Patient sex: M
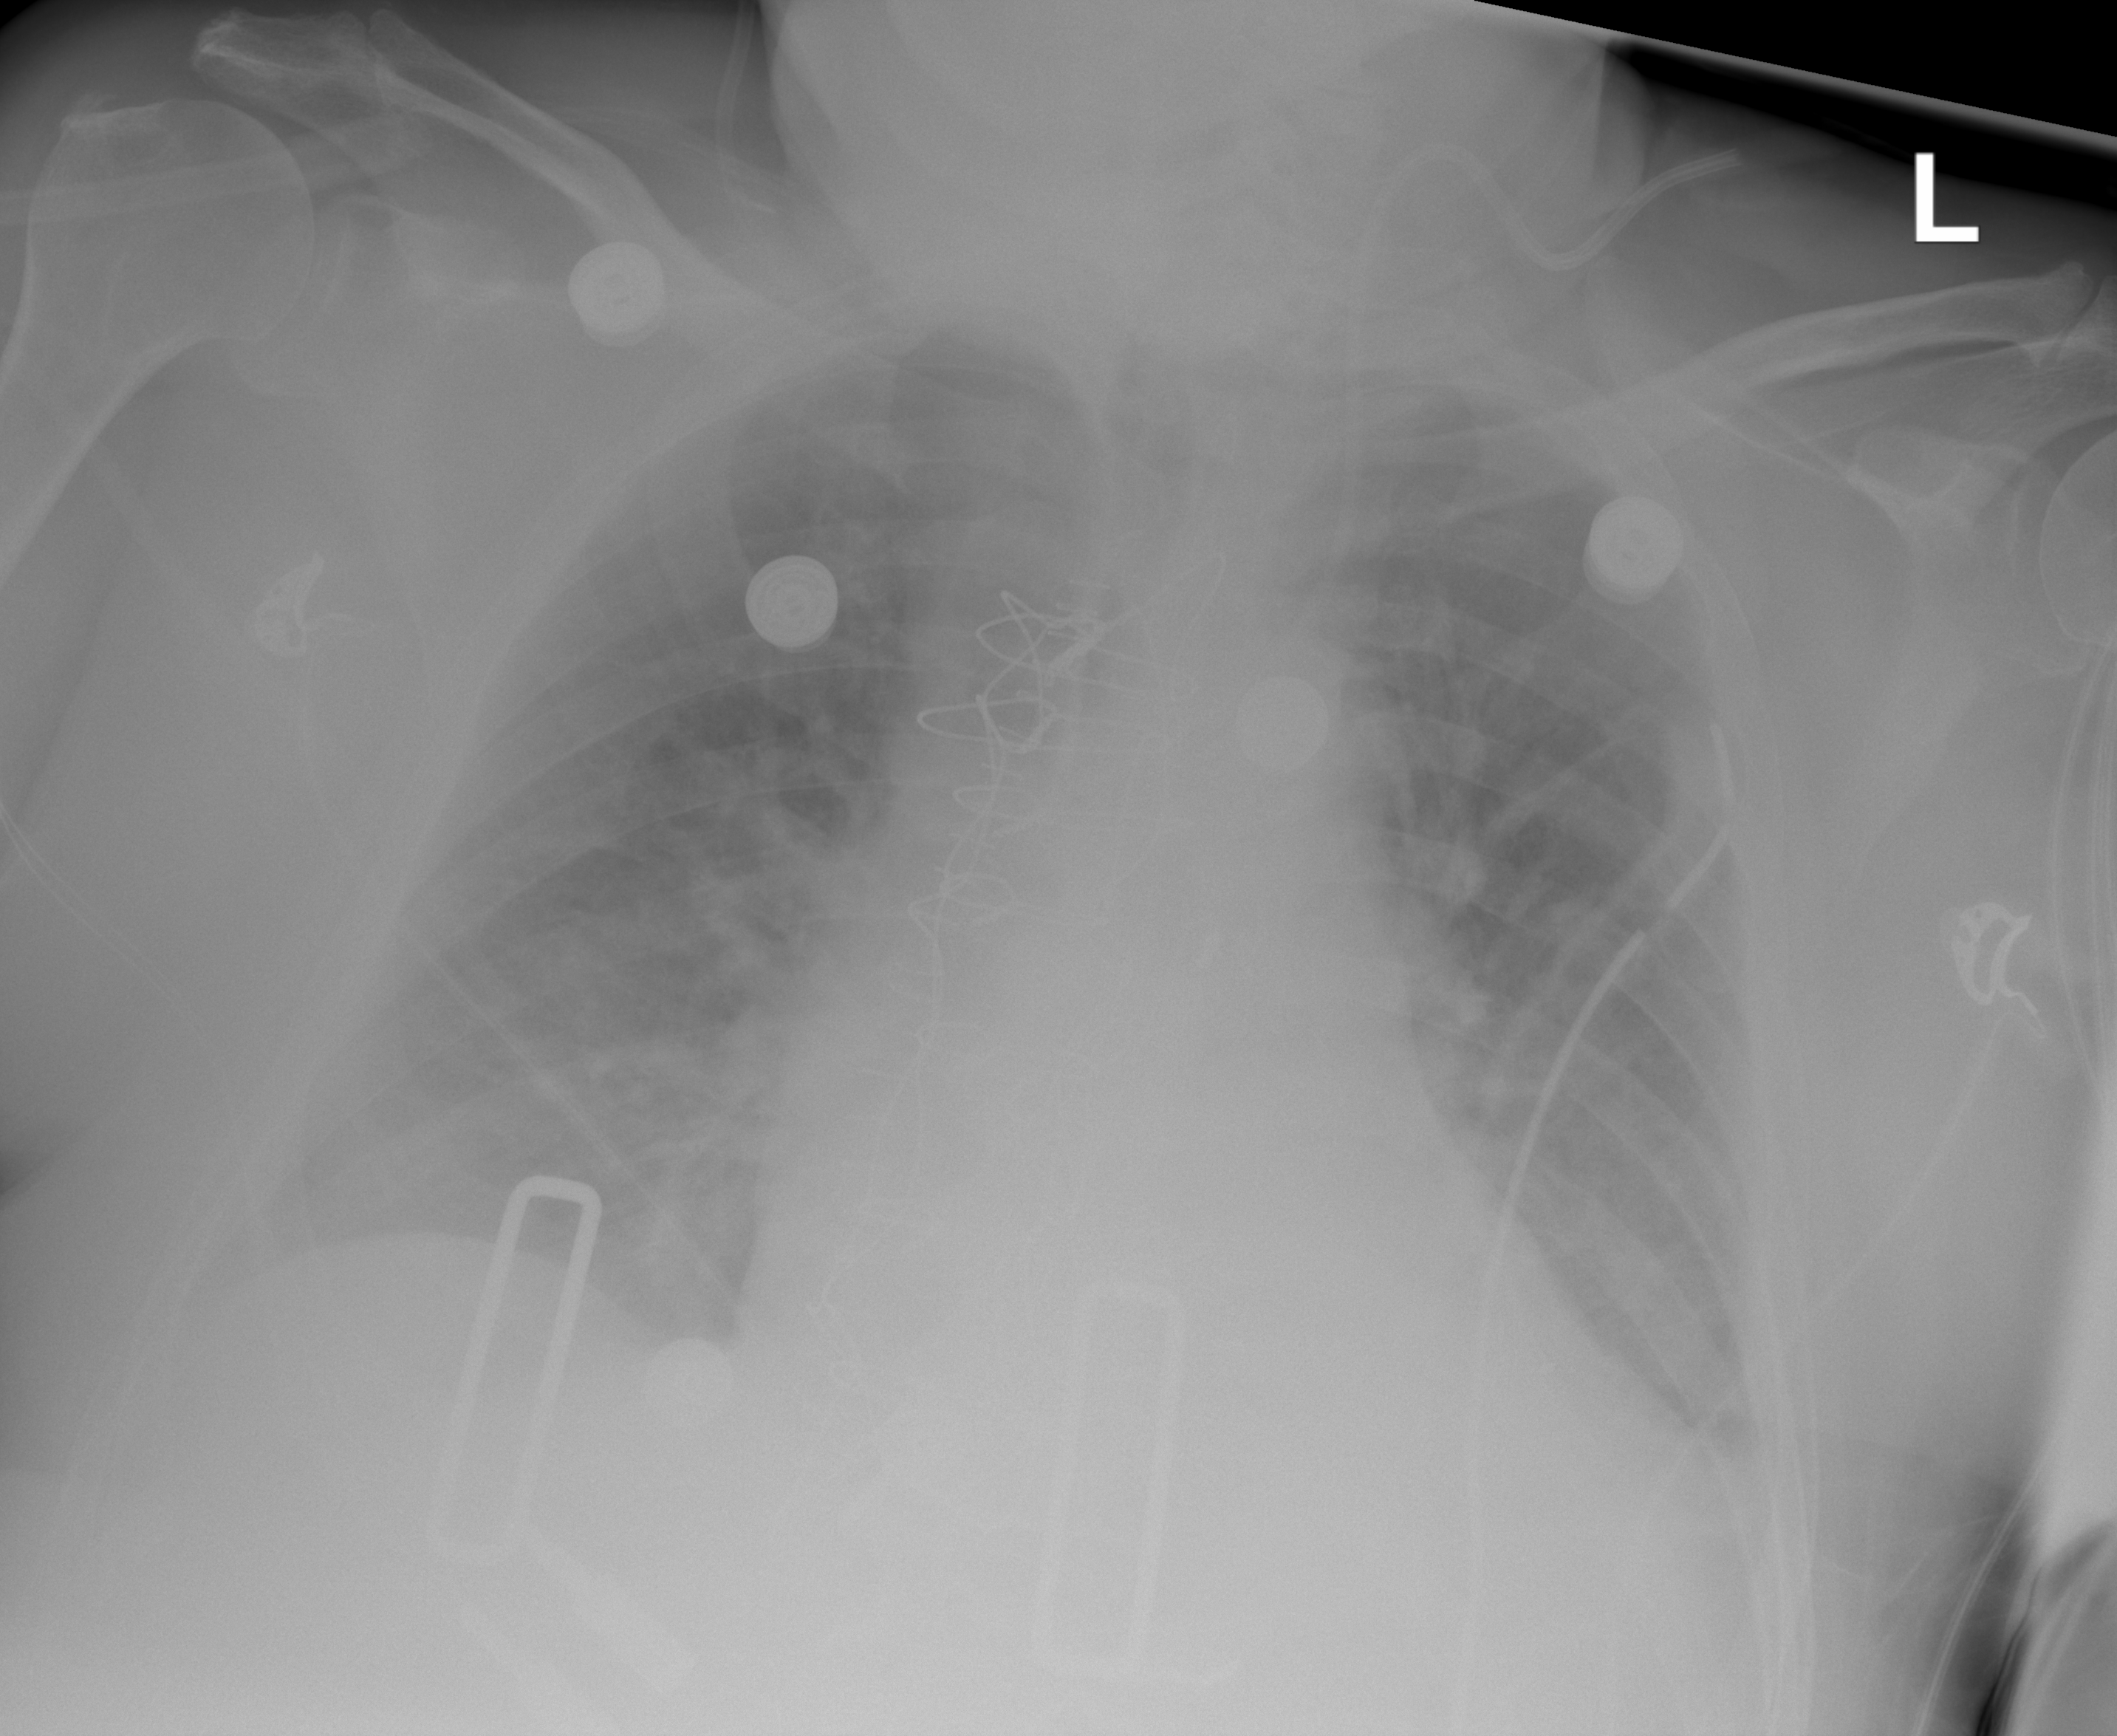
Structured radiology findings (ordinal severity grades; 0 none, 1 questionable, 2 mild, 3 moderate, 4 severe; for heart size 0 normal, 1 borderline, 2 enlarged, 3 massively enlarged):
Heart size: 2
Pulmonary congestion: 2
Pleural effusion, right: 1
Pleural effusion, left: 2
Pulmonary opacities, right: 2
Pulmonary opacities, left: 2
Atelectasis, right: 0
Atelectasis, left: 2